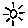
Label: sun